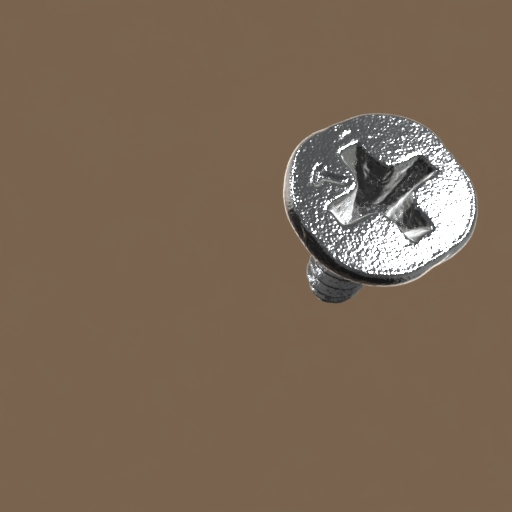
Label: screw